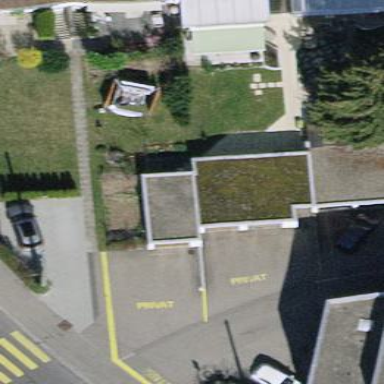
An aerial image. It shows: Garages with flat roofs.